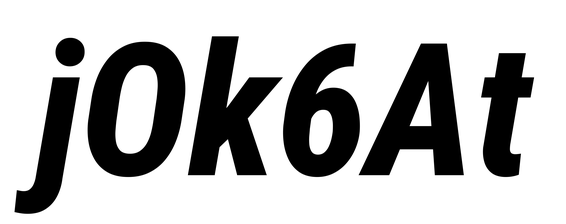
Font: Roboto-Italic_Condensed_ExtraBold_Italic